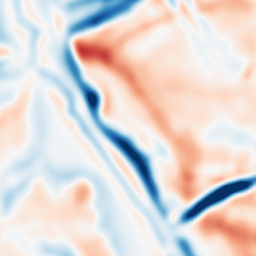
Category: multiscale
Decomposition family: dog
Decomposition parameters: sigma_low: 5
sigma_high: 10
Upsampling method: regularized
Upsampling parameters: scale: 2
lambda_reg: 0.001
Upsampling scale: 2